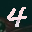
Label: 4